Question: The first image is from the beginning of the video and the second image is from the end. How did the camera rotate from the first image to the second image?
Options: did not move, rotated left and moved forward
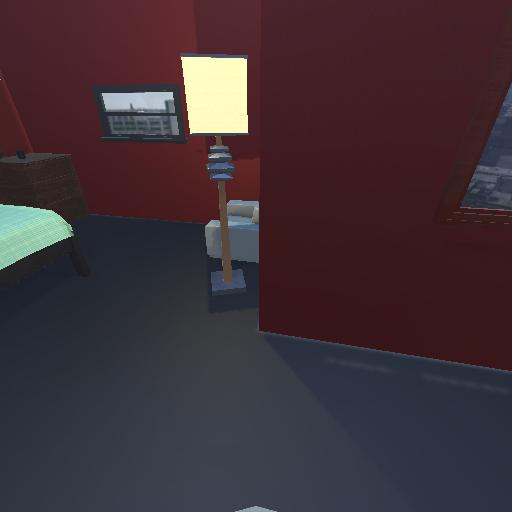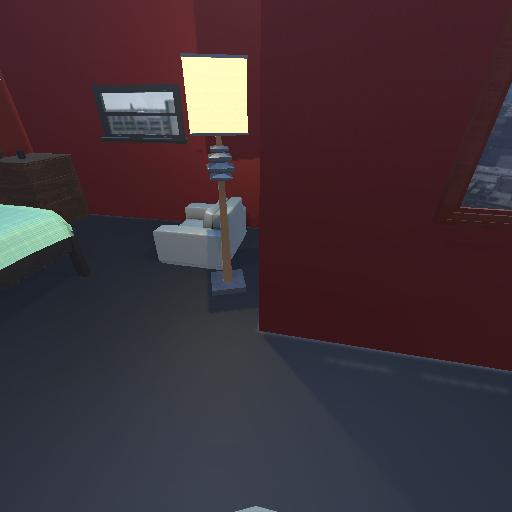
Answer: did not move